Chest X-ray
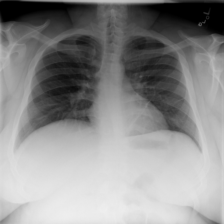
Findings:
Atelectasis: positive
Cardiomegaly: negative
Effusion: negative
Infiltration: negative
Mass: negative
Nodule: negative
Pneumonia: negative
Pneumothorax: negative
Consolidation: negative
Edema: negative
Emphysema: negative
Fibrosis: negative
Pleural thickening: negative
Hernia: negative